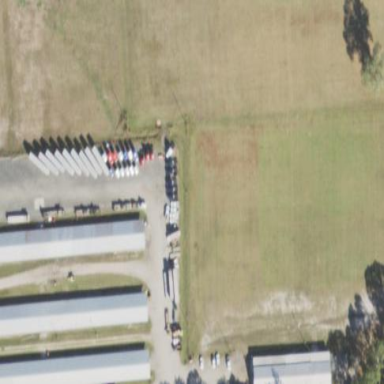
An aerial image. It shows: Poultry farmyard.